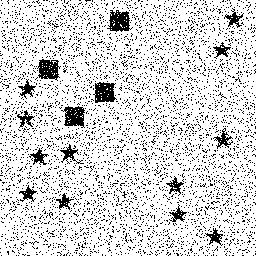
Squares: 4
Triangles: 0
Stars: 12
Total shapes: 16